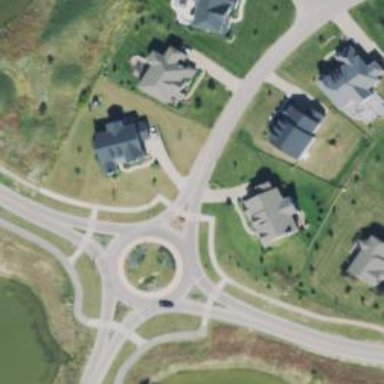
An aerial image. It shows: Crossing road.